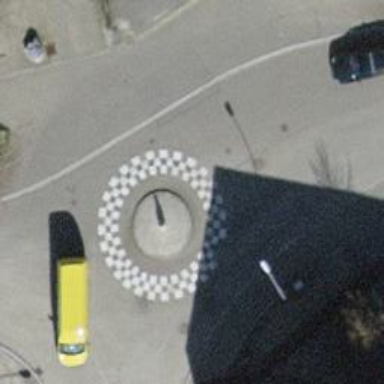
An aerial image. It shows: Rosette traffic calming feature.